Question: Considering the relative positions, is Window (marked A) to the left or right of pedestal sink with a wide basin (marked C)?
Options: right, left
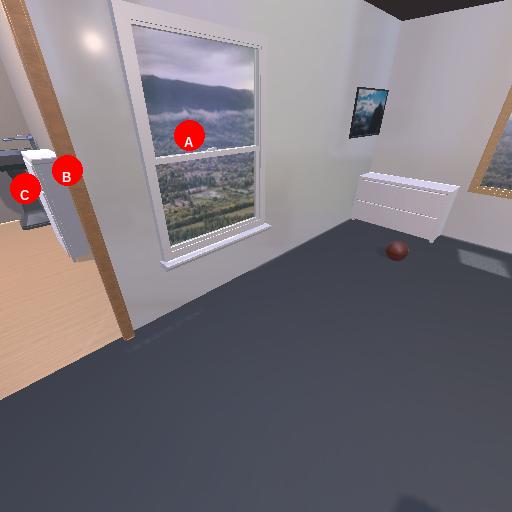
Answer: right